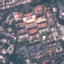
Land use / land cover: Industrial